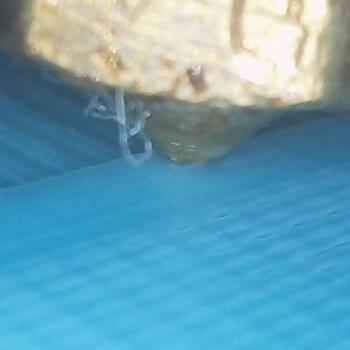
Flow rate: 126%